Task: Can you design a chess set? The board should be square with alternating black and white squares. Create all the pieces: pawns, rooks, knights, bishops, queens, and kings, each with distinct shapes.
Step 1178:
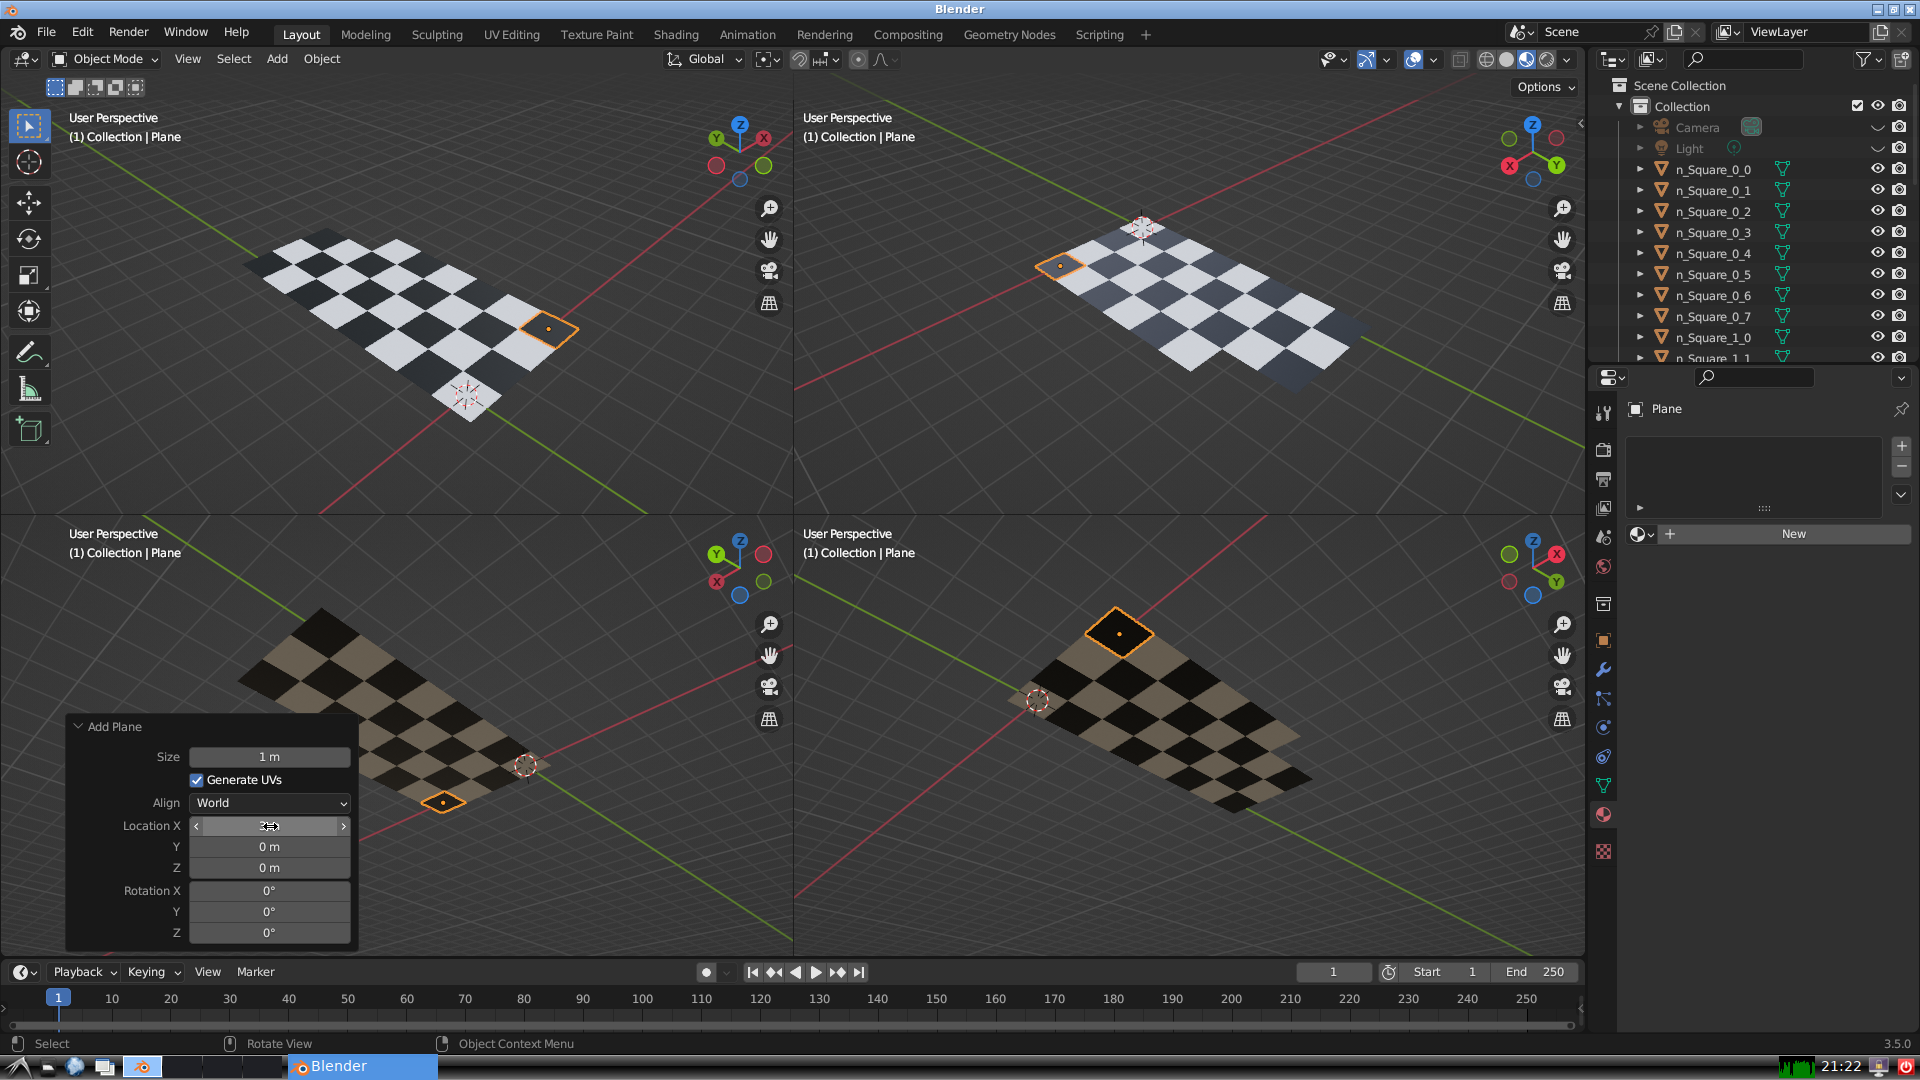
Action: {"mouse_move": [270, 846]}